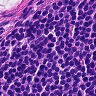
Metastatic tissue present: no